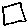
Label: square